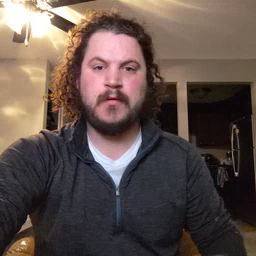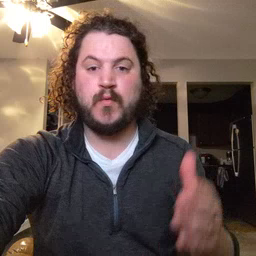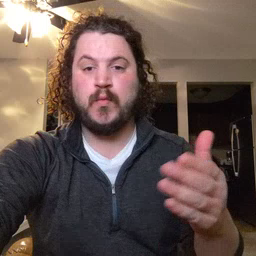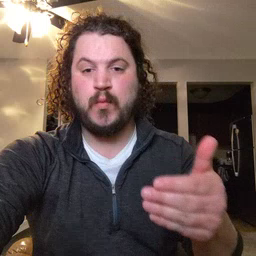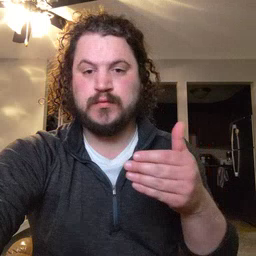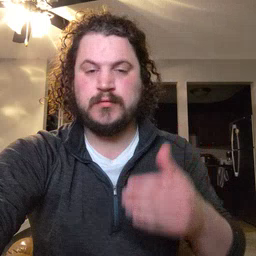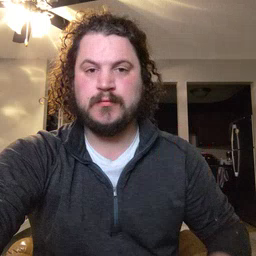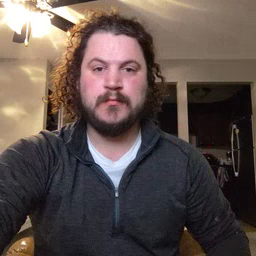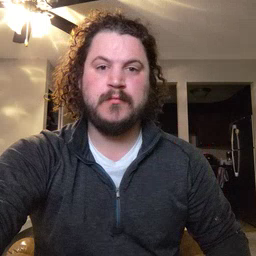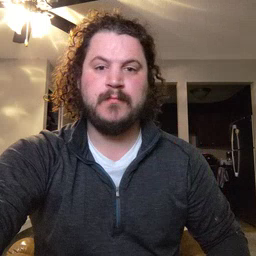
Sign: close